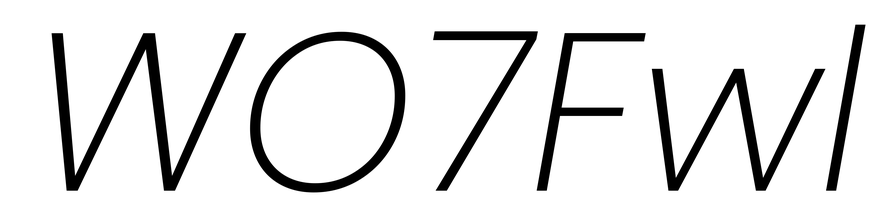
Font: Poppins-ExtraLightItalic